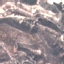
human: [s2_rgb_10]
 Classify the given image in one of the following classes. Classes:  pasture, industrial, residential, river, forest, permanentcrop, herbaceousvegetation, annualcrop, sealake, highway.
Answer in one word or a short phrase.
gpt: HerbaceousVegetation